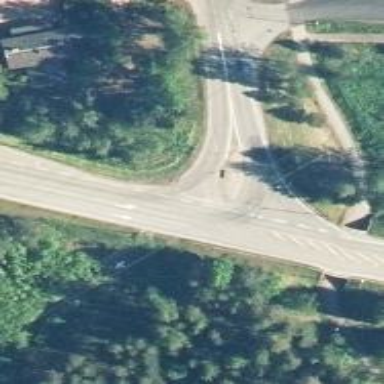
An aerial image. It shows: Secondary road with asphalt surface.